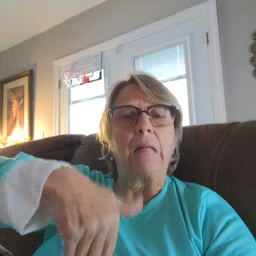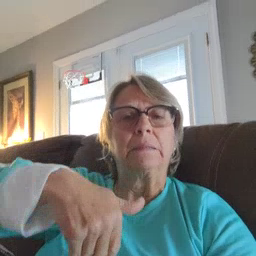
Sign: night